Aerial crown-view tile of a tropical tree (Barro Colorado Island, Panama), acquired 20240716:
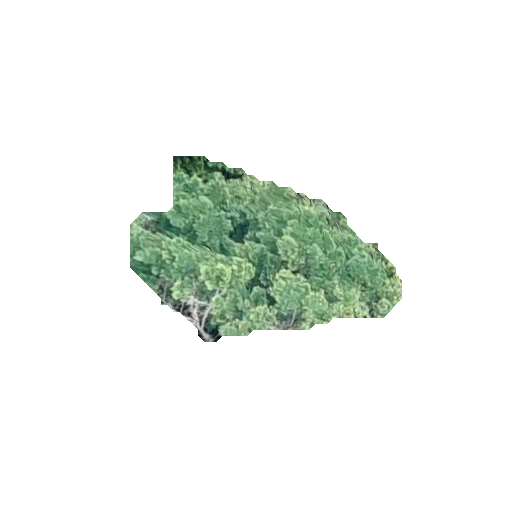
Species: Terminalia oblonga
GBIF accepted scientific name: Terminalia oblonga
Crown area: 50.495 m²